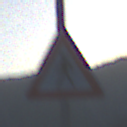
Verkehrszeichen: FussgaengerRechts
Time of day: SunriseSunset
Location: Outdoor (RoadRail)
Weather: Clear
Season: NotSpecified
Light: Natural